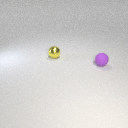
small yellow metal sphere to the left of small purple rubber sphere